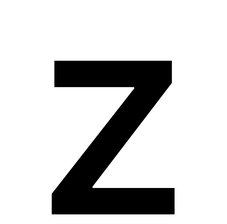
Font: Inter_Medium